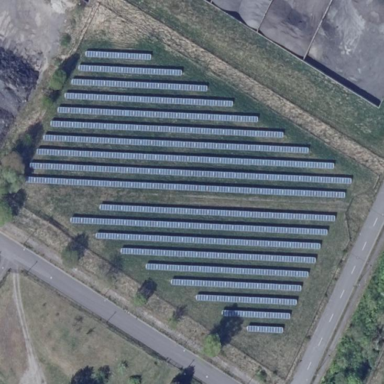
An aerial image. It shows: Industrial area with solar power generator surrounded by fence. The generator uses photovoltaic technology with solar panels.